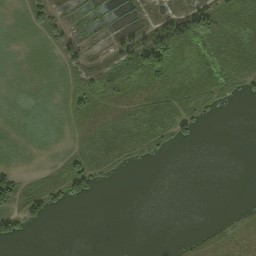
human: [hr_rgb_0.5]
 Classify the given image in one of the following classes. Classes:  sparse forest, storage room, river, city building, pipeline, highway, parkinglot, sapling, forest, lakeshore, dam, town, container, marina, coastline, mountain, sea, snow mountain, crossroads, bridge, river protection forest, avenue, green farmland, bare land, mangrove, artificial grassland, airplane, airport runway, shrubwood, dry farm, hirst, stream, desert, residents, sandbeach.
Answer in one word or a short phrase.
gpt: river